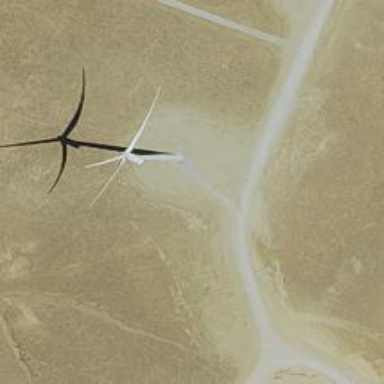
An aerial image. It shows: Wind generator powered by horizontal axis wind turbine.